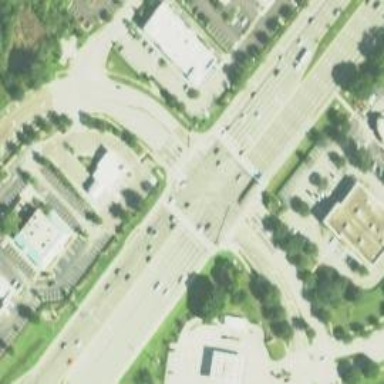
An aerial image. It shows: Marked crossing on the road.